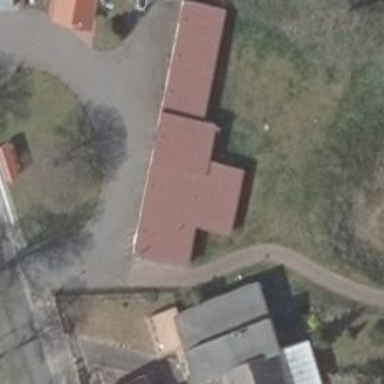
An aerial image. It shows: Community center building.